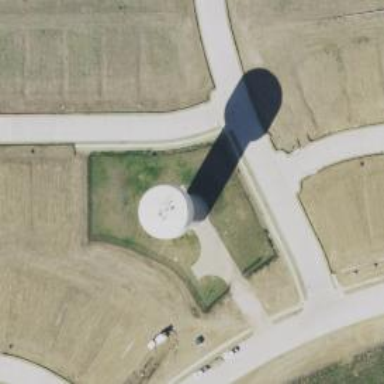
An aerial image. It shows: Water tower that is man-made.